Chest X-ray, AP view. Patient: 70 years old, sex F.
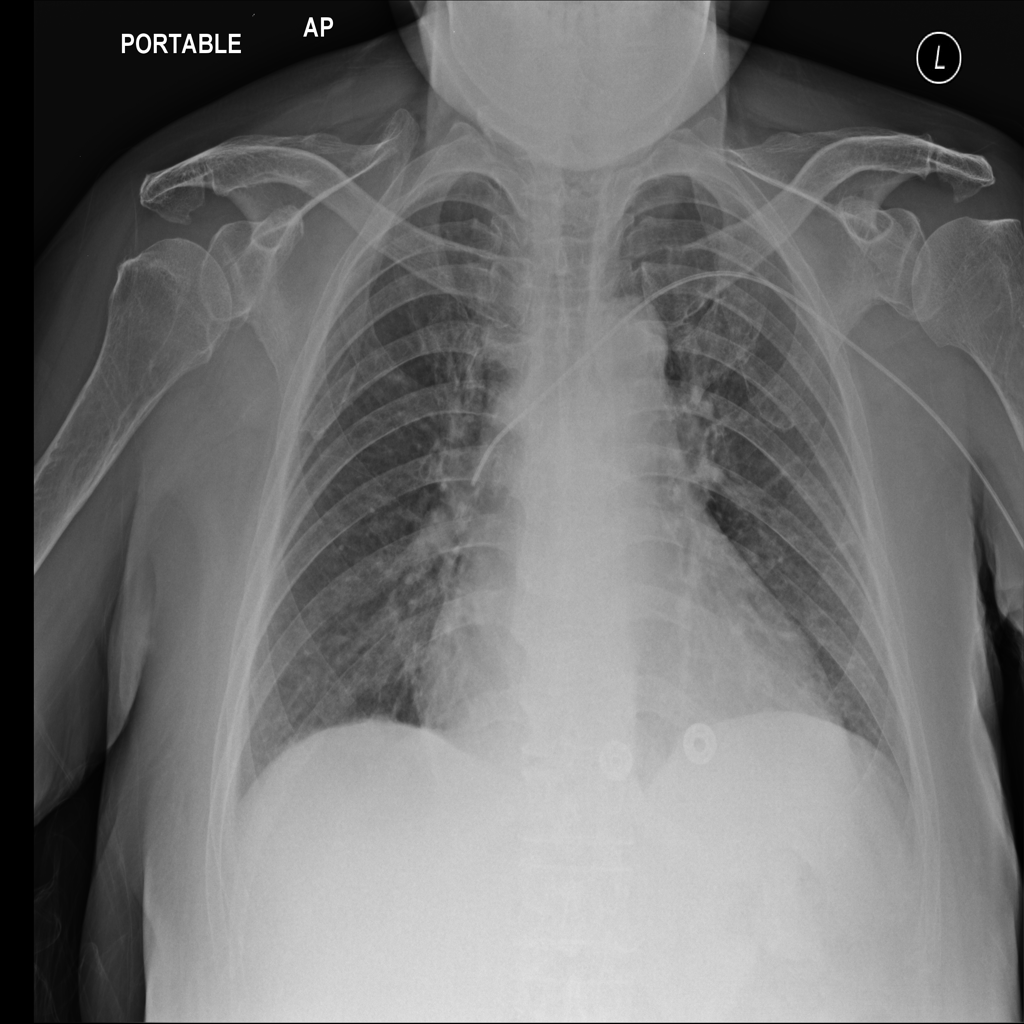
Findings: No Finding